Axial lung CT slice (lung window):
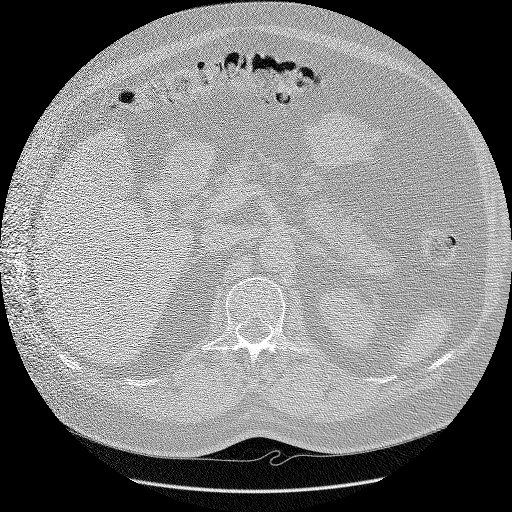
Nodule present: no